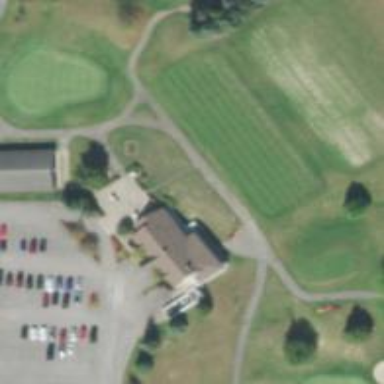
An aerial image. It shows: Grassy area designated as golf tee.